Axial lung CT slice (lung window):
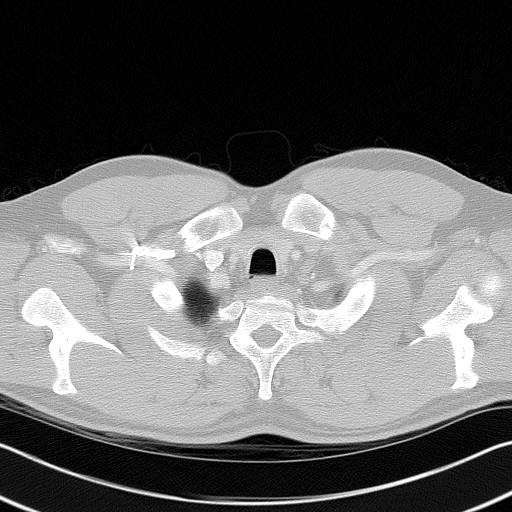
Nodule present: no